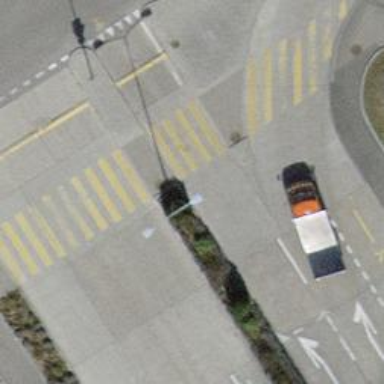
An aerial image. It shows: Marked footway crossing with pedestrian island.